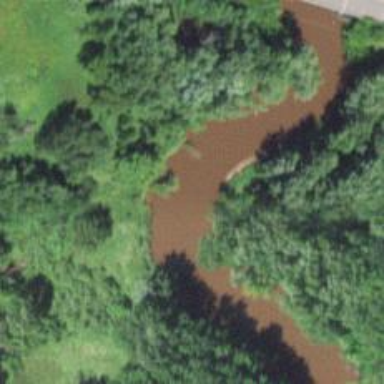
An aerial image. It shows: Beautiful river scene.